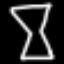
Label: hourglass